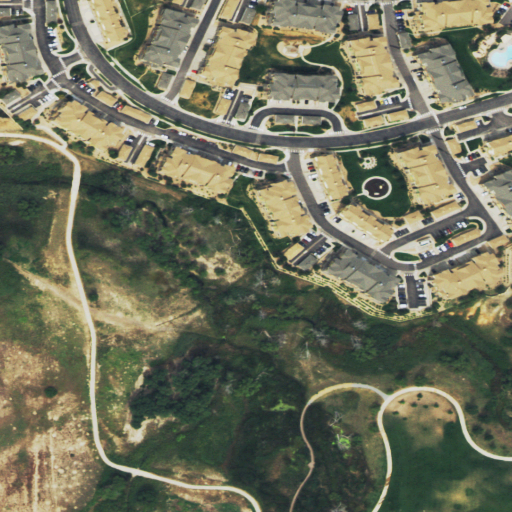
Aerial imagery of valley in Colorado named Sampson Gulch containing grassland, medium intensity development, high intensity development, open development, low intensity development, and herbaceous wetlands